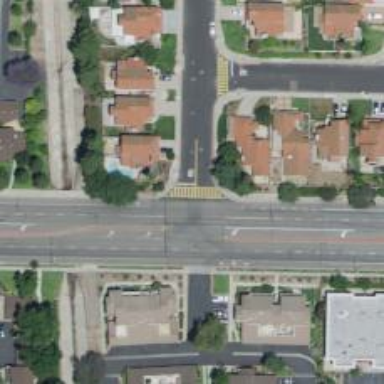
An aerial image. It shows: Marked road crossing.